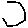
Label: hexagon